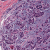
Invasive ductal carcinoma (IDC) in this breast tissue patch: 1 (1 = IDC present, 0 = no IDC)